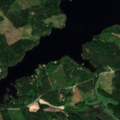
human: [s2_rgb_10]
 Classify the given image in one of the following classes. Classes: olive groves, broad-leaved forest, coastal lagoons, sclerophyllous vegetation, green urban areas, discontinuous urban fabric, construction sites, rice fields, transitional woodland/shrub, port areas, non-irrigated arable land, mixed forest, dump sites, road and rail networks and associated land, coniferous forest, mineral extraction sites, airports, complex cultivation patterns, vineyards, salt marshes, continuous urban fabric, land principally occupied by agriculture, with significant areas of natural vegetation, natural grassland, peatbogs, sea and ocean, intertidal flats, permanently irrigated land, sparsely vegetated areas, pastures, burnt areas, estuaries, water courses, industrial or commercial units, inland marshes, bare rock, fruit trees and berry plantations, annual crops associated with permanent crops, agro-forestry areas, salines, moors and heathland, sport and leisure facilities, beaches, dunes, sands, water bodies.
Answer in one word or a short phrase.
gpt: coniferous forest, mixed forest, transitional woodland/shrub, water bodies